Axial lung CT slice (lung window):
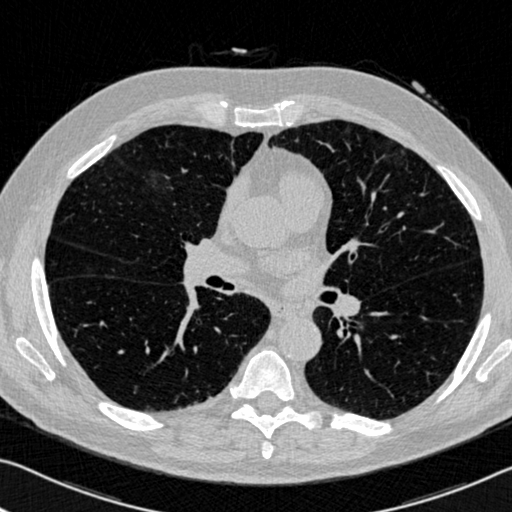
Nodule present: no